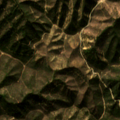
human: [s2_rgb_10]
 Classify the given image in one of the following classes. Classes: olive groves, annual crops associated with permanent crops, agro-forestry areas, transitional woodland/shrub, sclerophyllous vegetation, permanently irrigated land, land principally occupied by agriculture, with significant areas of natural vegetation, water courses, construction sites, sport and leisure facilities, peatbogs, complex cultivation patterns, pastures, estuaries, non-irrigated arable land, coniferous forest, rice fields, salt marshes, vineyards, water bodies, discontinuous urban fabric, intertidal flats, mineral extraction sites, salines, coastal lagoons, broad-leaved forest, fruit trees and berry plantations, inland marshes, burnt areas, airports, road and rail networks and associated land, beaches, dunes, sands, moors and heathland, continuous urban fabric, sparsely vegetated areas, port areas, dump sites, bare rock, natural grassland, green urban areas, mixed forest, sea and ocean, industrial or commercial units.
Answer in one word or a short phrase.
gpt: broad-leaved forest, sclerophyllous vegetation, transitional woodland/shrub